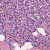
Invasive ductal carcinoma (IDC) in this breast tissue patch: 1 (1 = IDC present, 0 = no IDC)